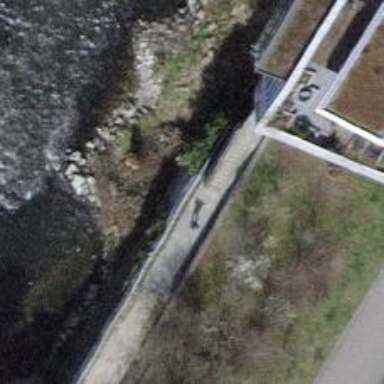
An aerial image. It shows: Concrete steps with ramp available for accessibility.